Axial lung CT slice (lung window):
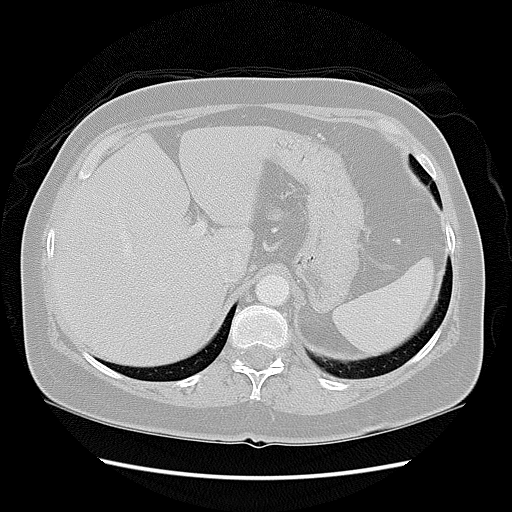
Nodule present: no